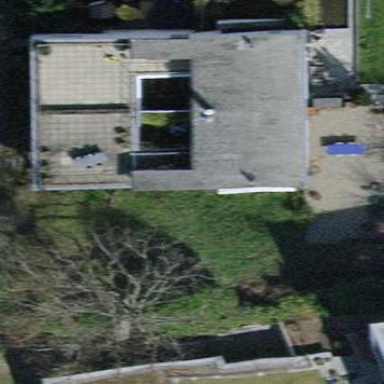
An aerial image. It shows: Semidetached house with flat roof.